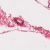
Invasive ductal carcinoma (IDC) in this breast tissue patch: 0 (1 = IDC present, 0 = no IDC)